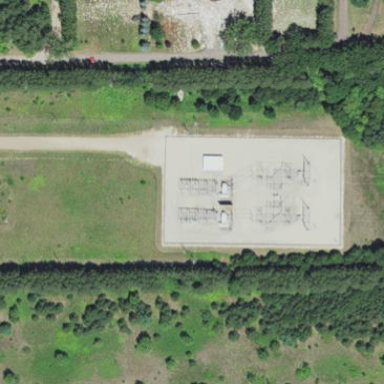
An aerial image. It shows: Outdoor distribution power substation.